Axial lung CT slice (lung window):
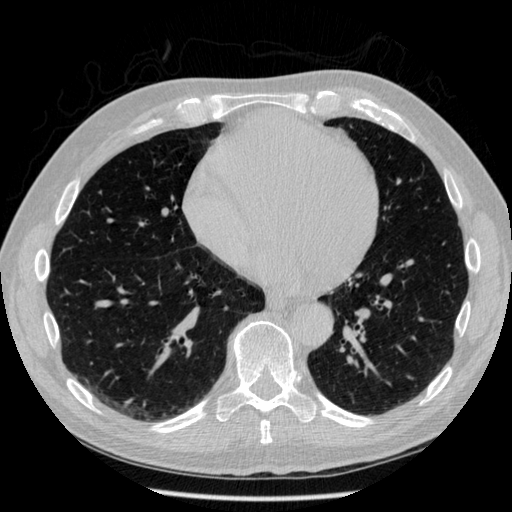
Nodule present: no